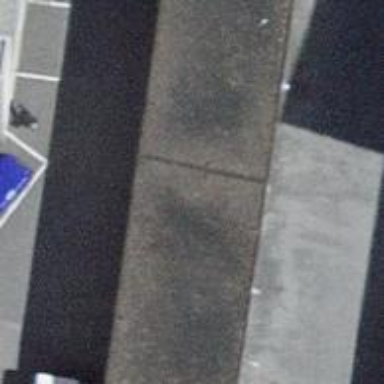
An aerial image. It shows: View of roof of building.